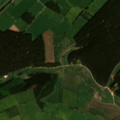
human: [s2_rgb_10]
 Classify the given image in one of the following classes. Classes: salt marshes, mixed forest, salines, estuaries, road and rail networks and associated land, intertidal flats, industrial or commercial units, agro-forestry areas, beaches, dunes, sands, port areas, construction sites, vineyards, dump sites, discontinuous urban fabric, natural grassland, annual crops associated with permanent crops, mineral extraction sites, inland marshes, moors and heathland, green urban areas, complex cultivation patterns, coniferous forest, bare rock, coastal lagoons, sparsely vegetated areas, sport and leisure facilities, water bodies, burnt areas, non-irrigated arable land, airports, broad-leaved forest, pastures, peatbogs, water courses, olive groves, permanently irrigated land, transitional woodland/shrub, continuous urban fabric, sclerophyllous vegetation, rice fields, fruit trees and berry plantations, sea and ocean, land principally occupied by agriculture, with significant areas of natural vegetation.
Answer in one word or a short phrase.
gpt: pastures, land principally occupied by agriculture, with significant areas of natural vegetation, coniferous forest